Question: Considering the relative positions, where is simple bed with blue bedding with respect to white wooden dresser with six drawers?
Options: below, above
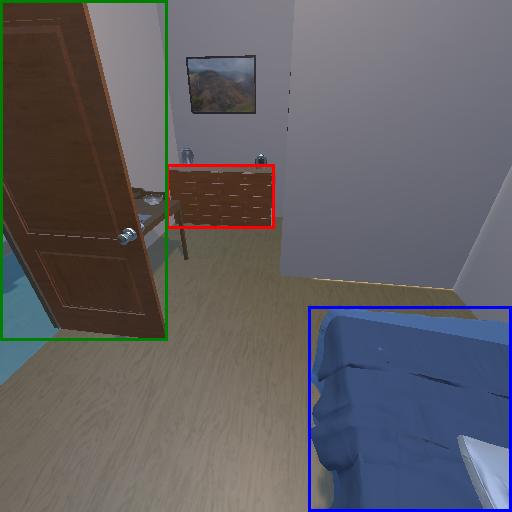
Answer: below